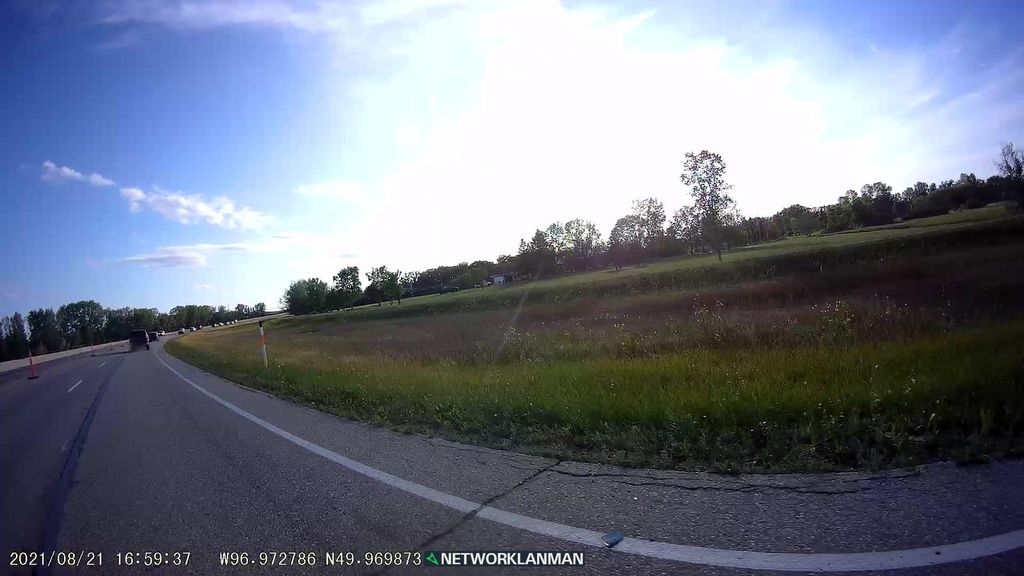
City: winnipeg